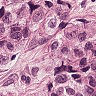
Metastatic tissue present: yes